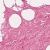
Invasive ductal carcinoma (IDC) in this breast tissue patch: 0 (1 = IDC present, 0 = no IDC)